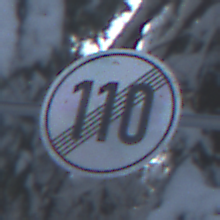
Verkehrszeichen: EndeGeschwindigkeit110
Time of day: MorningAfternoon
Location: Outdoor (Nature)
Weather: Clear
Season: Winter
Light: Natural